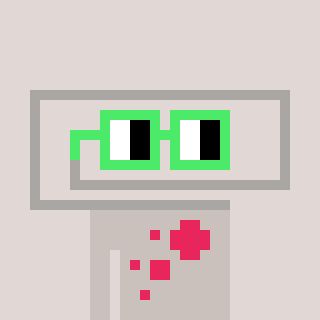
a pixel art character with square light green glasses, a paperclip-shaped head and a foggrey-colored body on a warm background